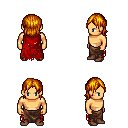
a pixel art fantasy rpg character, male body template, human, tanned skin, red tattered cape, robe skirt, dark blonde long bangs hairstyle, brown shoes, four views (front, back, left, right), 2x2 character sprite sheet, small pixel art, hard edges, no anti-aliasing